Question: To streamline our content editors' experience, I want to ensure that the languages that show up in the publishing dialog window are limited to the languages to which the editor has Language Write access. We've set up Language Write for our various editor roles appropriately, but the entire selection of System > Languages still shows up in the publishing dialog (screenshot below -- the Publish Language section is what I'm looking to streamline based on lang write perms). I've tried denying Language Read for a non-essential language to see if that did it, but it did not. Is there a way to do this?

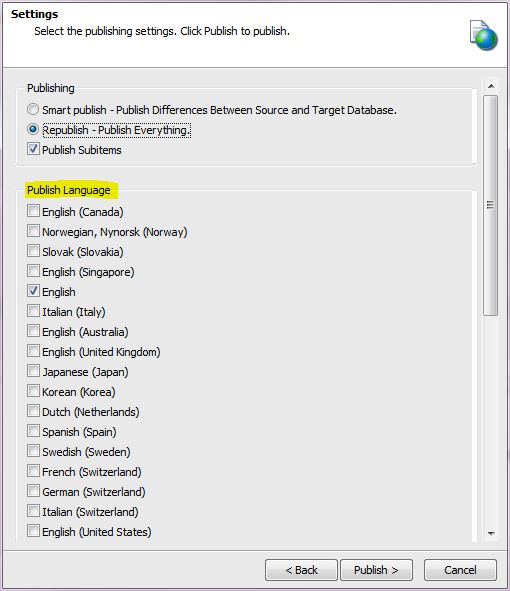
Answer: Wether the language is shown in the Publish dialog is not depended on the 'Language Read' access right.
It's simply the 'Read' right that determines this.